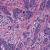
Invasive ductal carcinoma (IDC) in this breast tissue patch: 1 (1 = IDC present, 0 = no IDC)